Interaction volume radius: 10 \u00c5
Interaction volume height: 20 \u00c5
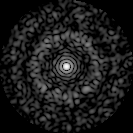
Disorder parameter: 0.8182